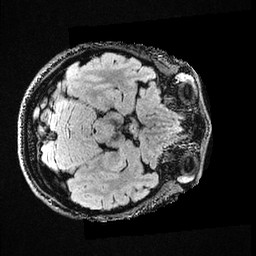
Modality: FLAIR
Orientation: axial
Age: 31
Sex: female
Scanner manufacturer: ge
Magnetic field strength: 3 T
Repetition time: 4.802 s
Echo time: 0.1158 s